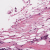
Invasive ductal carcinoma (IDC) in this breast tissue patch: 1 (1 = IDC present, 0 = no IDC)